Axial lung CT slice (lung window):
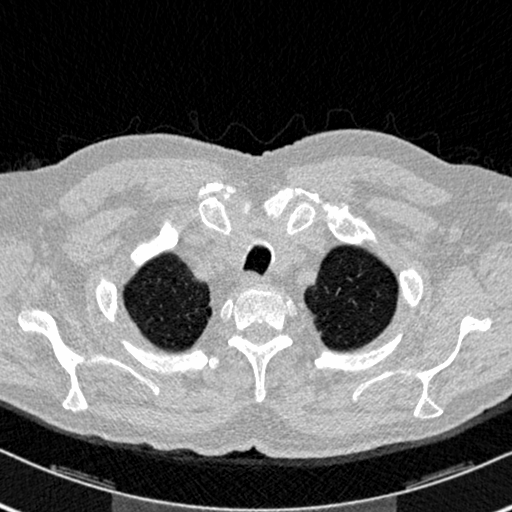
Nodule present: no